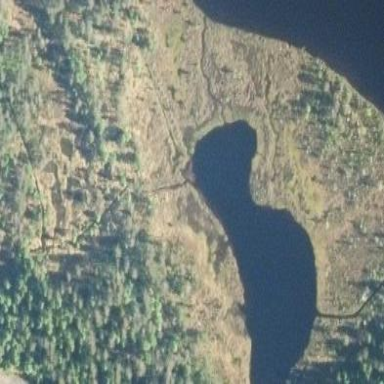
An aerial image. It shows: Serene lake surrounded by nature.